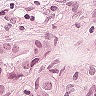
Metastatic tissue present: yes